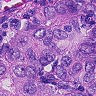
Metastatic tissue present: yes